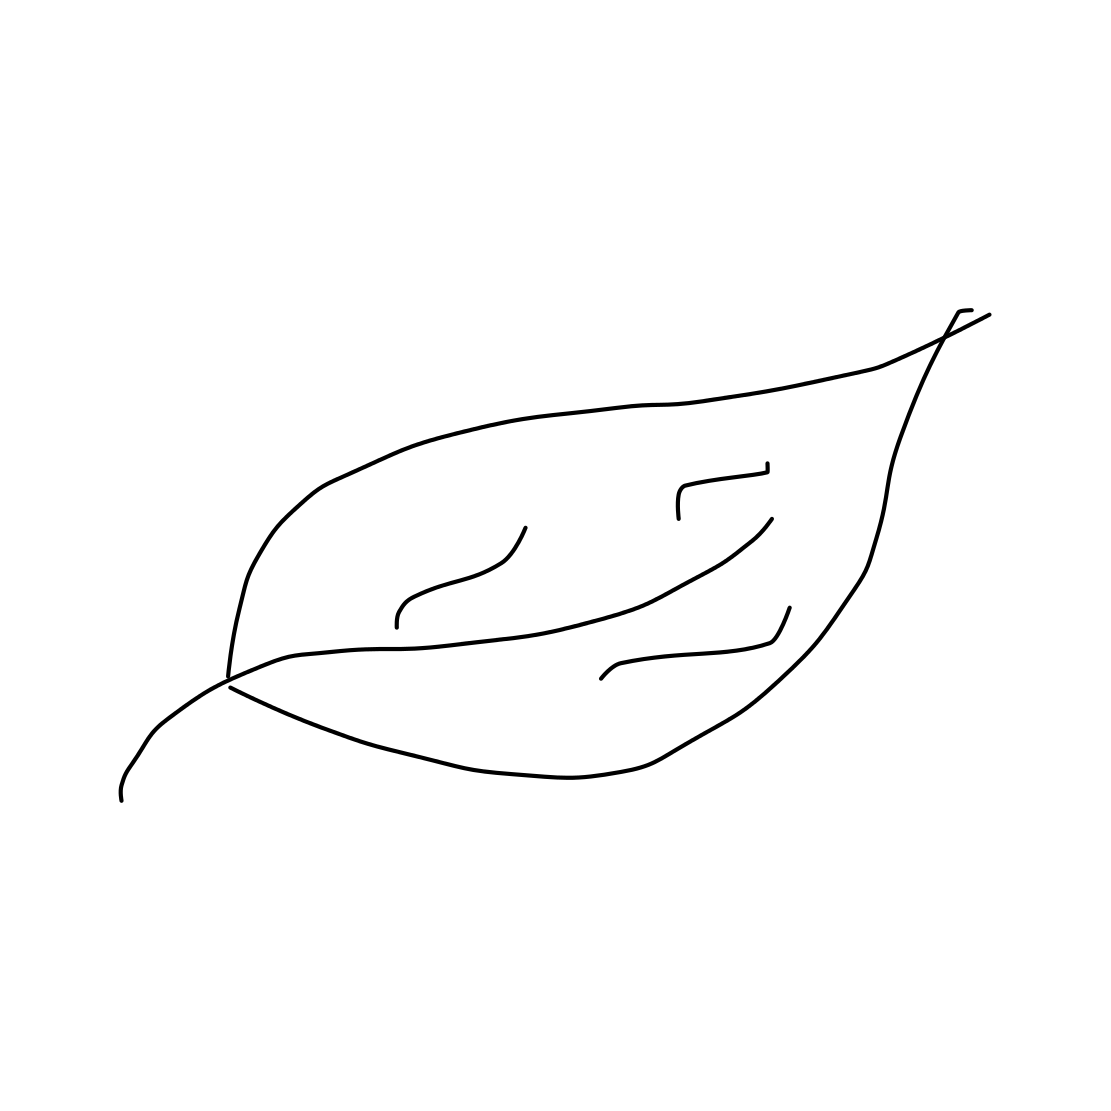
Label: leaf